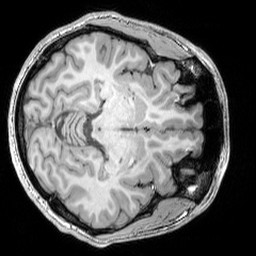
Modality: T1w
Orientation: axial
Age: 19
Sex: male
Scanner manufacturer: siemens
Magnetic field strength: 3 T
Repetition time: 1.9 s
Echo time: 0.00444 s